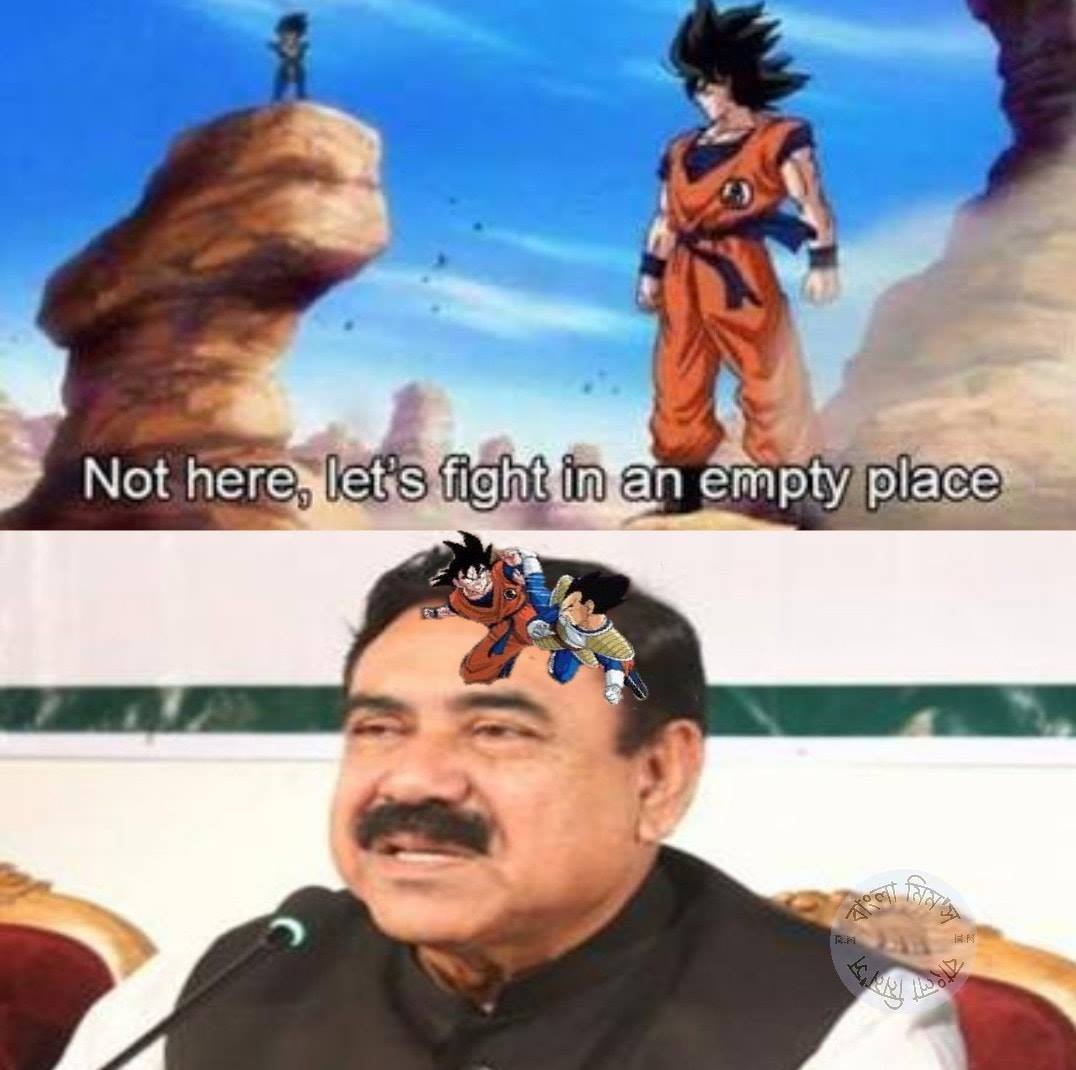
Caption: Not here, let's fight in an empty place
Label: hate